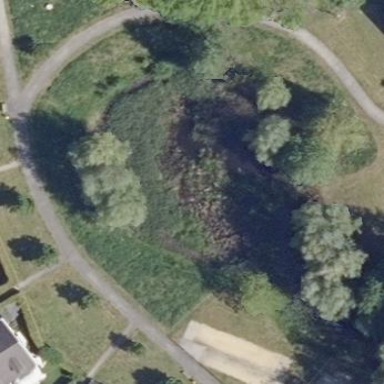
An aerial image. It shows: Pond surrounded by natural water.